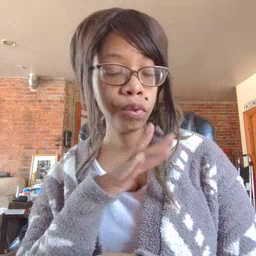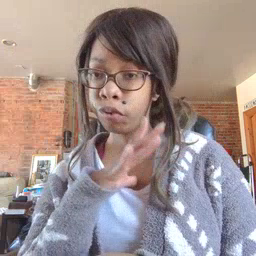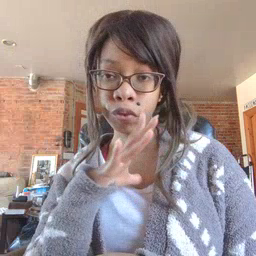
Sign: fine